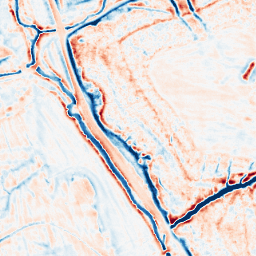
Category: edge_preserving
Decomposition family: bilateral
Decomposition parameters: d: 15
sigma_color: 150
sigma_space: 75
Upsampling method: sinc_blackman
Upsampling parameters: scale: 2
kernel_size: 4
Upsampling scale: 2